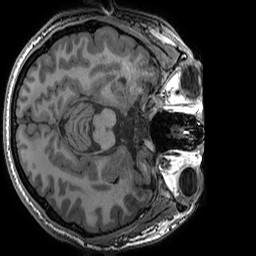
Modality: T1w
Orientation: axial
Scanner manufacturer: ge
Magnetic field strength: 3 T
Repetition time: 0.008156 s
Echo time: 0.00318 s